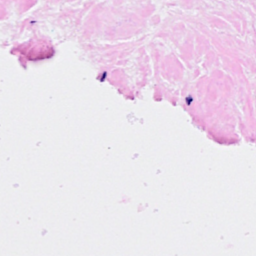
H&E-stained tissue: Breast